Question: This is embarrassing but I can't remember (or find in the docs) how to link Python27 to a new project when checked out from Subclipse. As you can see below mccr has Python27 linked and is running just fine. However the version mccr2 I just checked out from SVN is missing the property "PyDev - Interpreter / Grammar".

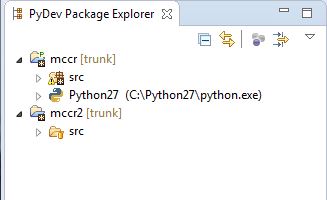
Answer: I have never used subclipse, but I can tell 'mccr2' is not a "PyDev" project, it's missing that green "p" icon like 'mccr'.
Try Rightclicking 'mccr2' > PyDev> Set as PyDev project